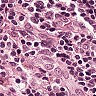
Metastatic tissue present: no